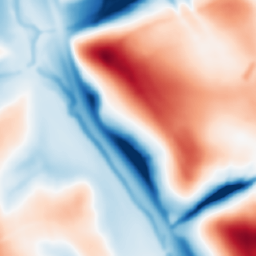
Category: multiscale
Decomposition family: dog_multiscale
Decomposition parameters: sigma_ratio: 2
n_scales: 4
base_sigma: 2
Upsampling method: nearest
Upsampling parameters: scale: 2
Upsampling scale: 2